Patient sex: F
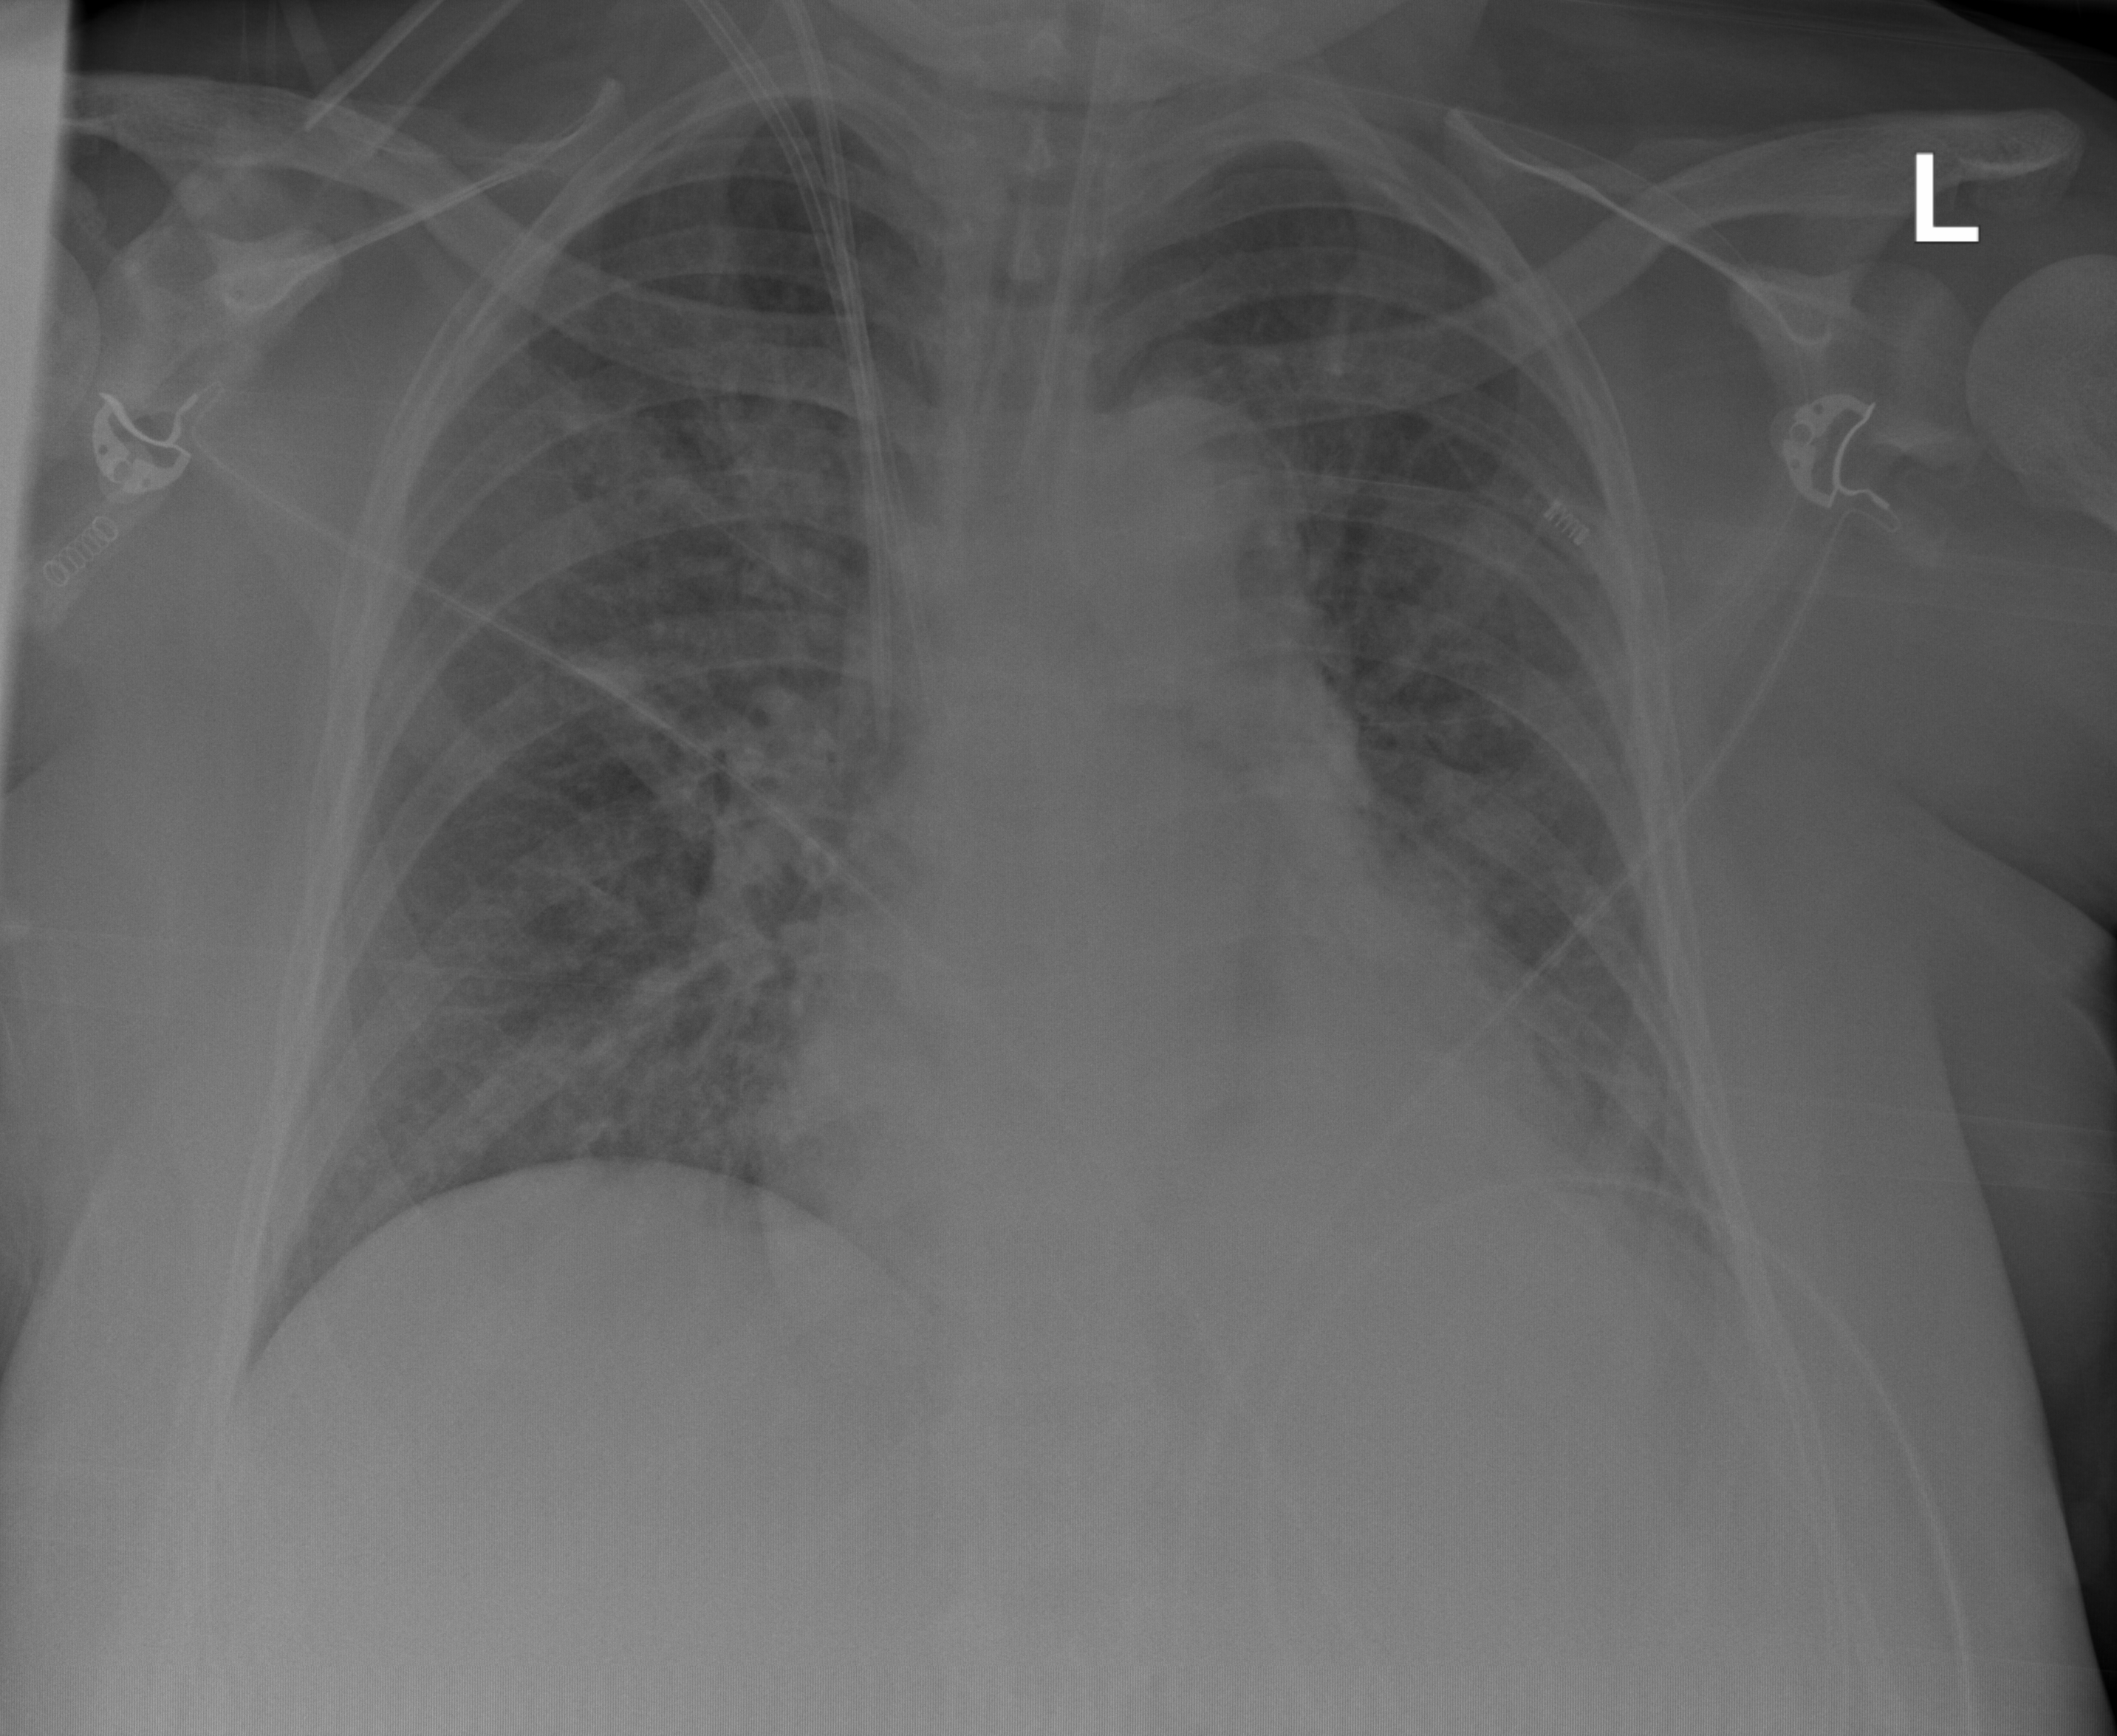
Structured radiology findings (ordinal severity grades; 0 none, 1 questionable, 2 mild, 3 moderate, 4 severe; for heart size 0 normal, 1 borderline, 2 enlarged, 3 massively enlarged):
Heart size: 0
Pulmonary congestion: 0
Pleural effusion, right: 0
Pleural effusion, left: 1
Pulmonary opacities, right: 3
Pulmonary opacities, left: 2
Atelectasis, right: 2
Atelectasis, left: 2